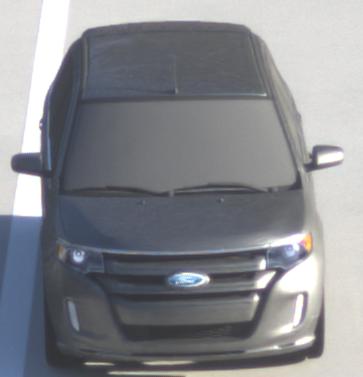
Make: Ford
Model: Edge
Detailed model: Gen. 1 Facelift
Model produced from: 2010
Model produced until: 2015
Doors: 5
Color: gray
Road condition: dry road
Daytime: sunrise or sunset
Contrast: medium contrast